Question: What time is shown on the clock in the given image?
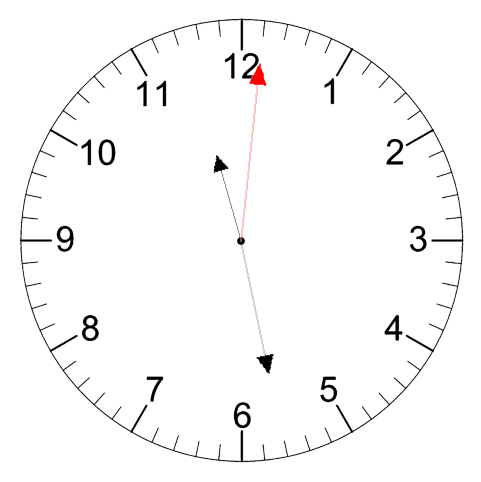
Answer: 11:28:01